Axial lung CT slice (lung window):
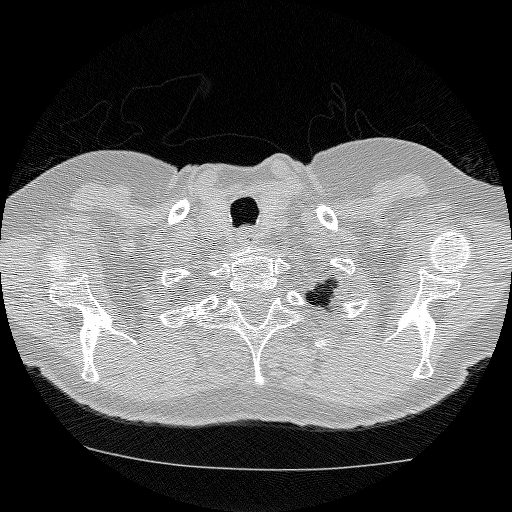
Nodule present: no